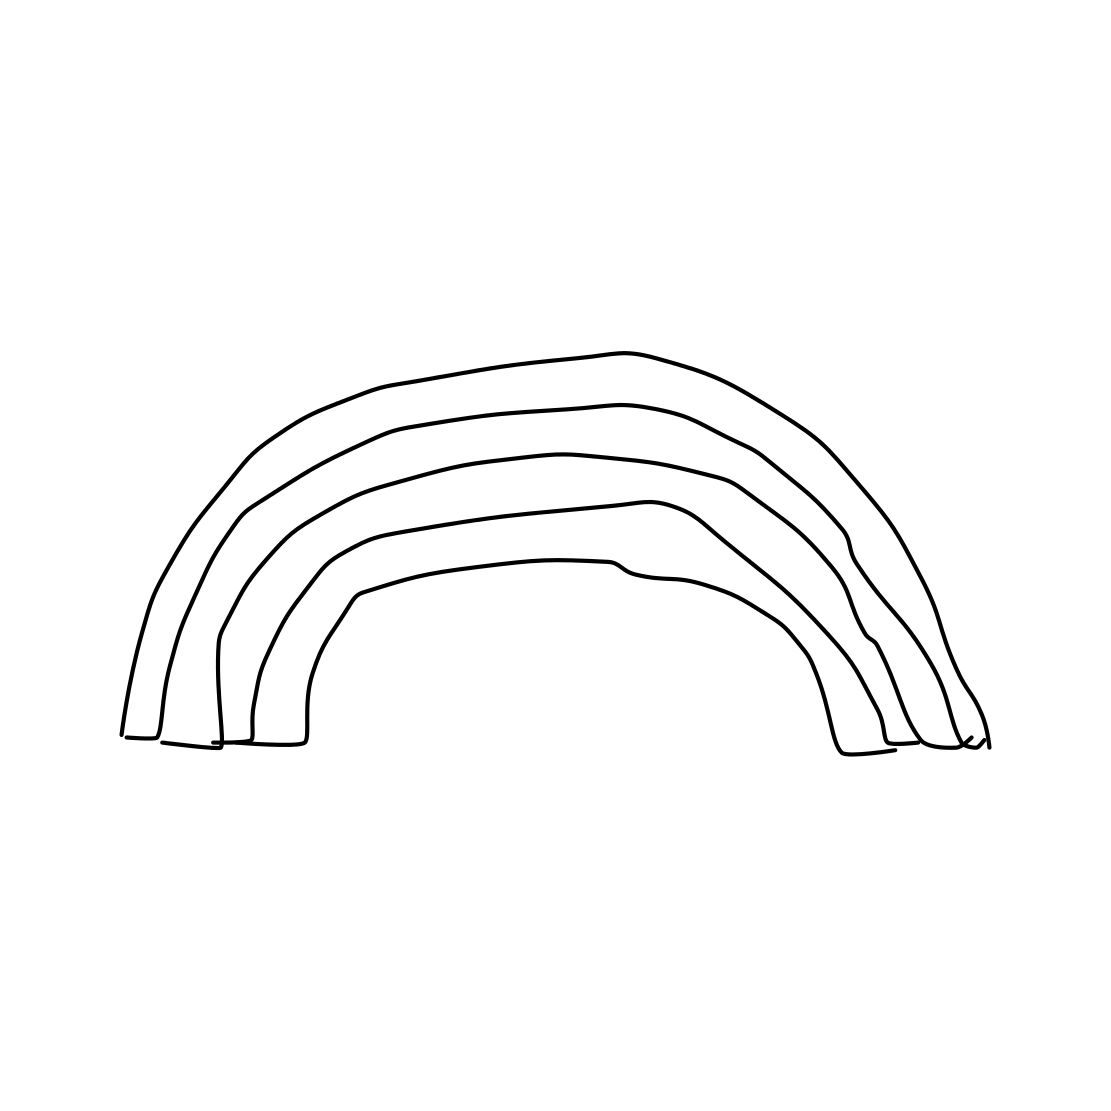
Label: rainbow